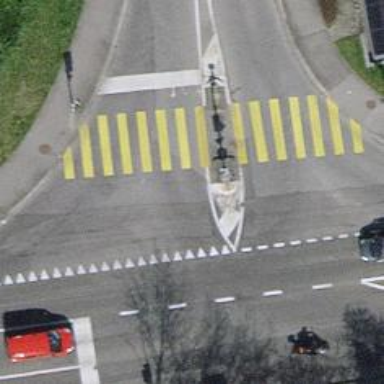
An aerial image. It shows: Crossing with zebra traffic signals.